Field crop: maize
Growth stage: 2
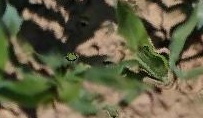
Species: maize